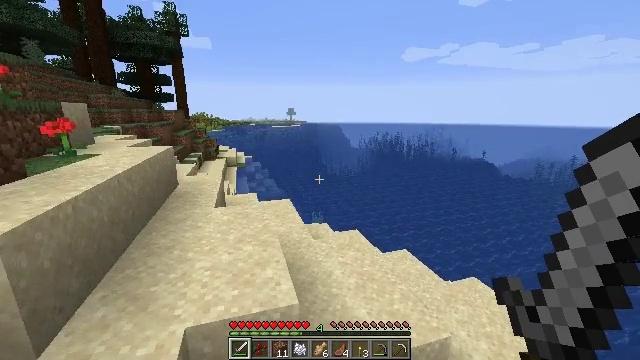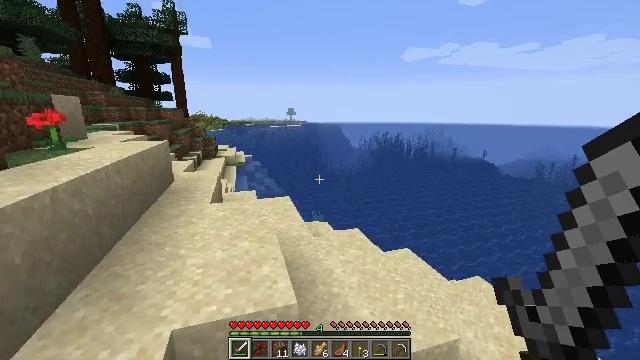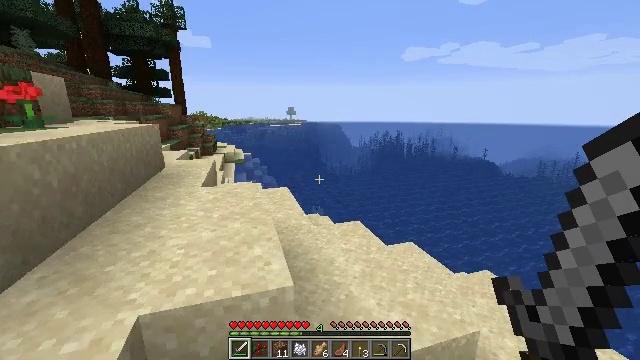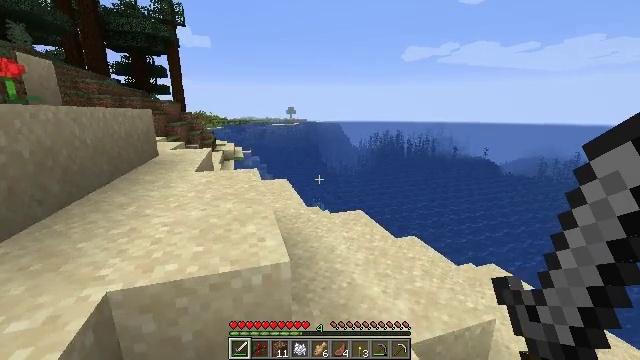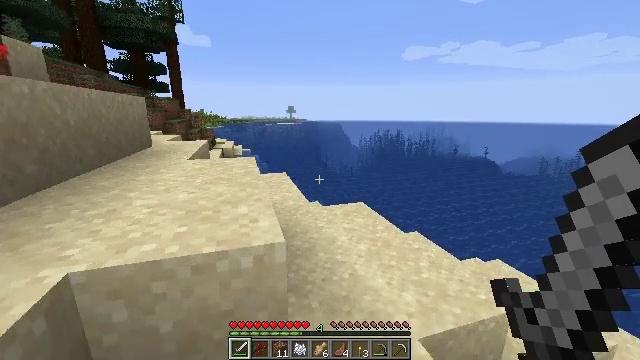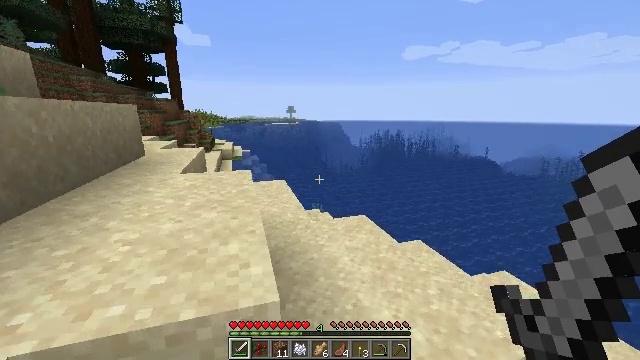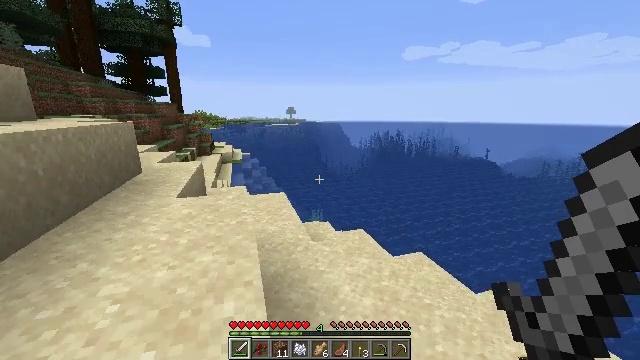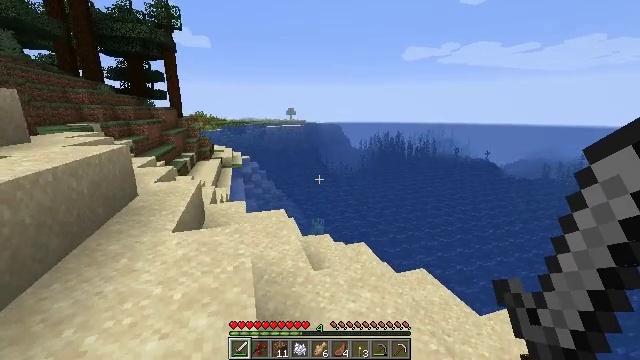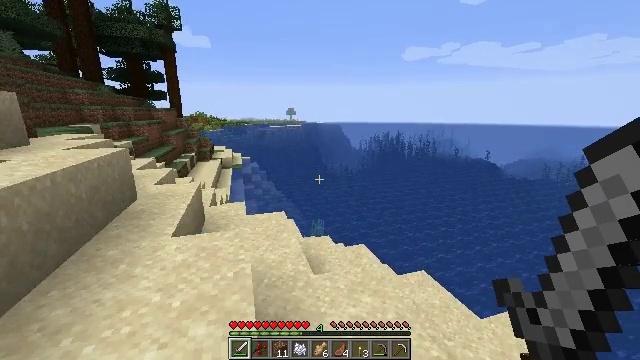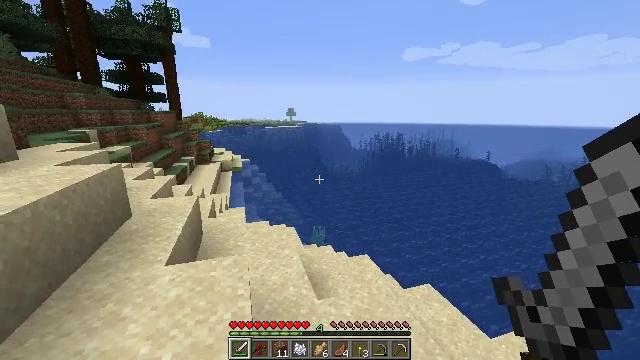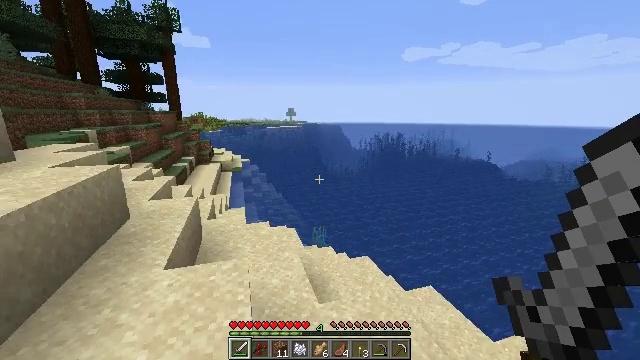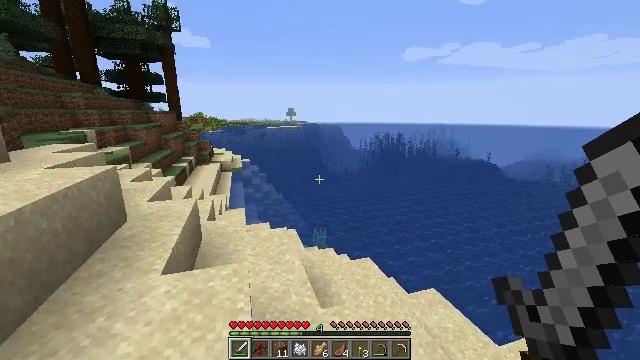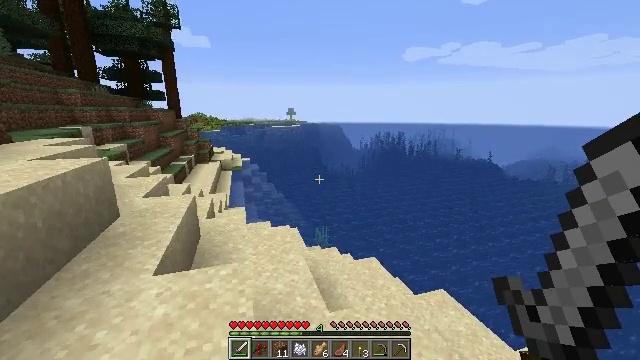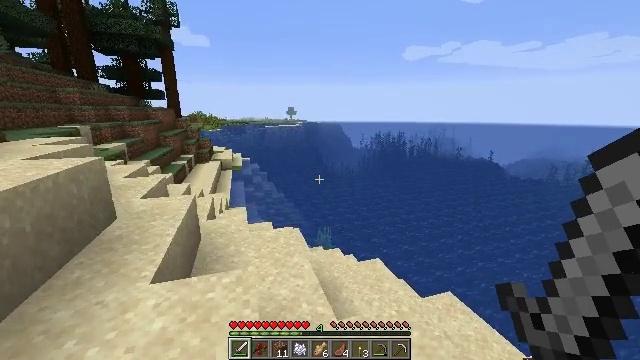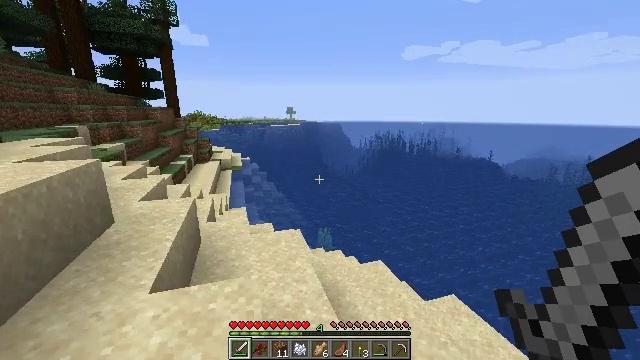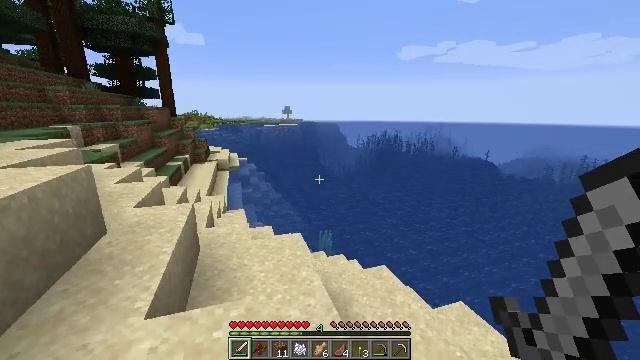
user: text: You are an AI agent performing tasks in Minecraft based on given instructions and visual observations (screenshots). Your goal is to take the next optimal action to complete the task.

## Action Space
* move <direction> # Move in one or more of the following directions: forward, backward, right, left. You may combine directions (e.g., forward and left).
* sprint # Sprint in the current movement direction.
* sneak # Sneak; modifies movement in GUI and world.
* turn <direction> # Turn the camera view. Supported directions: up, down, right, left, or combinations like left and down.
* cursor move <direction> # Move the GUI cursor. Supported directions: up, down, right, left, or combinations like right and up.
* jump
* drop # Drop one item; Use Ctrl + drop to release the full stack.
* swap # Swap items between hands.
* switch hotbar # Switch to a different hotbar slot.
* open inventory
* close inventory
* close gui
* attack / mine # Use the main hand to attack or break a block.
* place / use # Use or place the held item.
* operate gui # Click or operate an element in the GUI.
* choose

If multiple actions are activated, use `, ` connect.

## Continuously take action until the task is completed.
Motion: motion action
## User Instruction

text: Hunt a cod.
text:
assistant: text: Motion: move forward, jump
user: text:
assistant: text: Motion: move forward, jump
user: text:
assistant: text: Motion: move forward, jump
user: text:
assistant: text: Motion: move forward, jump
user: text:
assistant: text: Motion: move forward, jump
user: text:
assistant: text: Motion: move forward, jump
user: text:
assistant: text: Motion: move forward and move left, jump
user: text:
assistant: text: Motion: move forward and move left, jump
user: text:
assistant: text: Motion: move forward and move left, jump
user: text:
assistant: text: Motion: move forward and move left, jump
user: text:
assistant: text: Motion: move forward and move left, jump
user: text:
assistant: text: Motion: move forward and move left, jump
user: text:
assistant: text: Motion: move forward and move left, jump
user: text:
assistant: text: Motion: move forward and move left, jump
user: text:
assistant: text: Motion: move forward and move left
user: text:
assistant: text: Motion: move forward and move left, turn right
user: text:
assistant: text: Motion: move forward and move left, turn right
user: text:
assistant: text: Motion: move forward and move left, turn right and down
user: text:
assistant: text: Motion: move forward and move left, turn right
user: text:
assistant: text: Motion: move forward and move left, turn right and down
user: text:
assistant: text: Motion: move forward and move left, turn right and down
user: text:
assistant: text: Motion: move forward and move left, turn right and down
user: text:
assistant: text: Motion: move forward and move left, turn right and down
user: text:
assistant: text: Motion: move forward, turn right and down
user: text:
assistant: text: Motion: move forward, turn right
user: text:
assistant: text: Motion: move forward
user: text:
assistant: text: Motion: move forward
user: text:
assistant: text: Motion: move forward
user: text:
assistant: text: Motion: move forward
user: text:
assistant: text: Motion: move forward and move right